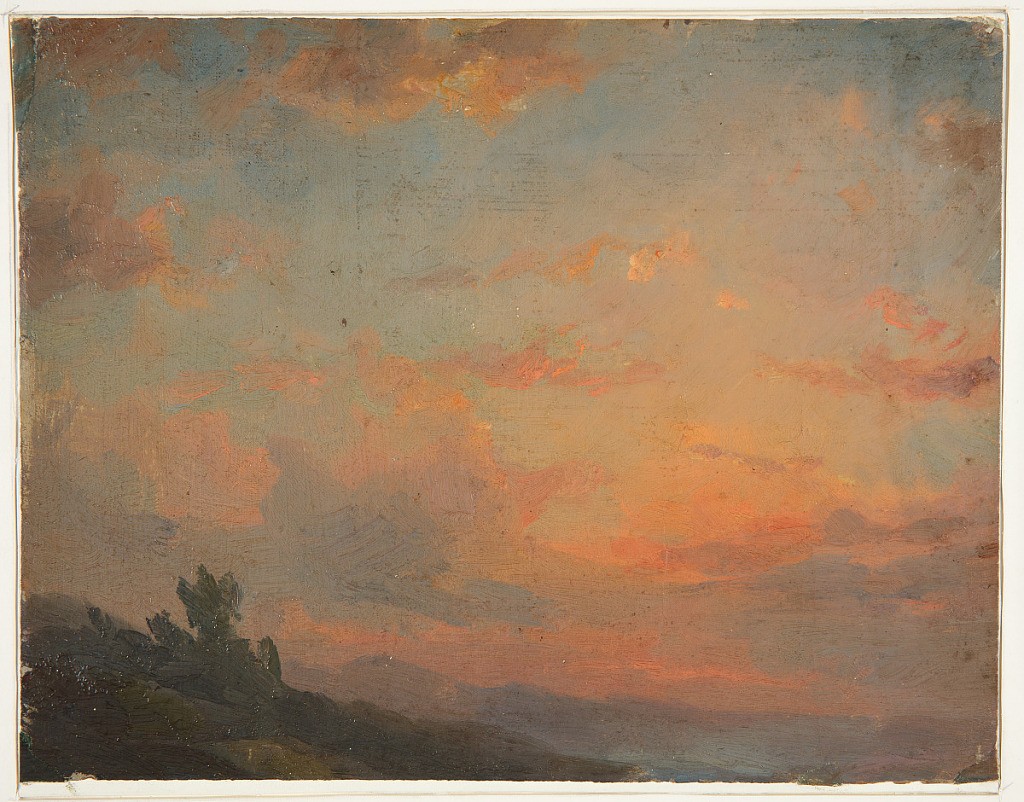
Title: Orange Sky at Sunset, Hudson, New York
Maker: Frederic Edwin Church, American, 1826–1900
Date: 1870–75
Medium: Brush and oil on paperboard
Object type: Drawing
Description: Atmosphere and landscape sketch showing a view of a rich, orange sky at sunset over the Hudson River Valley, as viewed from the artist's property in Hudson, New York. Nearby treetops are visible in the foreground at lower left, while the slightly faded Catskill Escarpment creates a rolling horizon in the background at lower left. The sky and clouds near the horizon are a rich red orange that transitions to a softer orange-yellow at center and center right. These colors transition to a bluish green along the upper margin. Puffy and wispy clouds are warmly lit throughout.